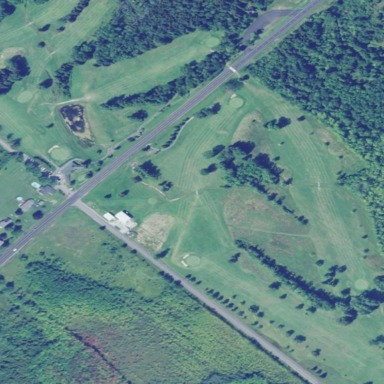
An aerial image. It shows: Golf course.